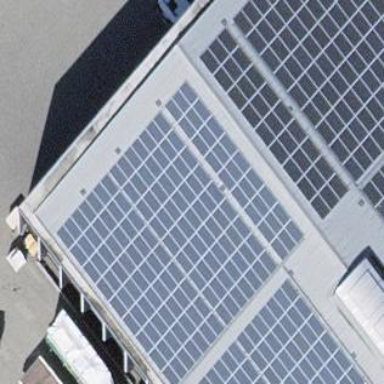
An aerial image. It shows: Solar power generator using photovoltaic method with solar photovoltaic panel types.